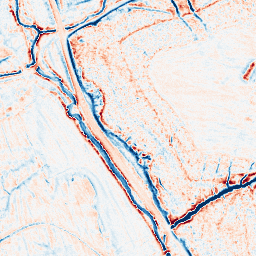
Category: edge_preserving
Decomposition family: anisotropic_diffusion
Decomposition parameters: iterations: 50
kappa: 10
gamma: 0.05
Upsampling method: quartic
Upsampling parameters: scale: 2
Upsampling scale: 2